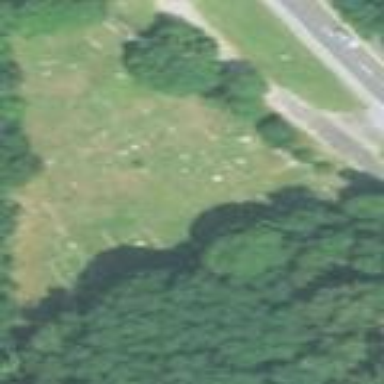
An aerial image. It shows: Cemetery.